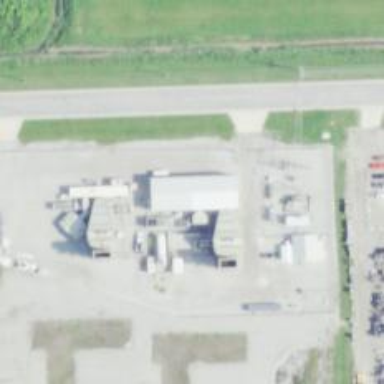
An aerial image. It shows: Gas turbine power generator.